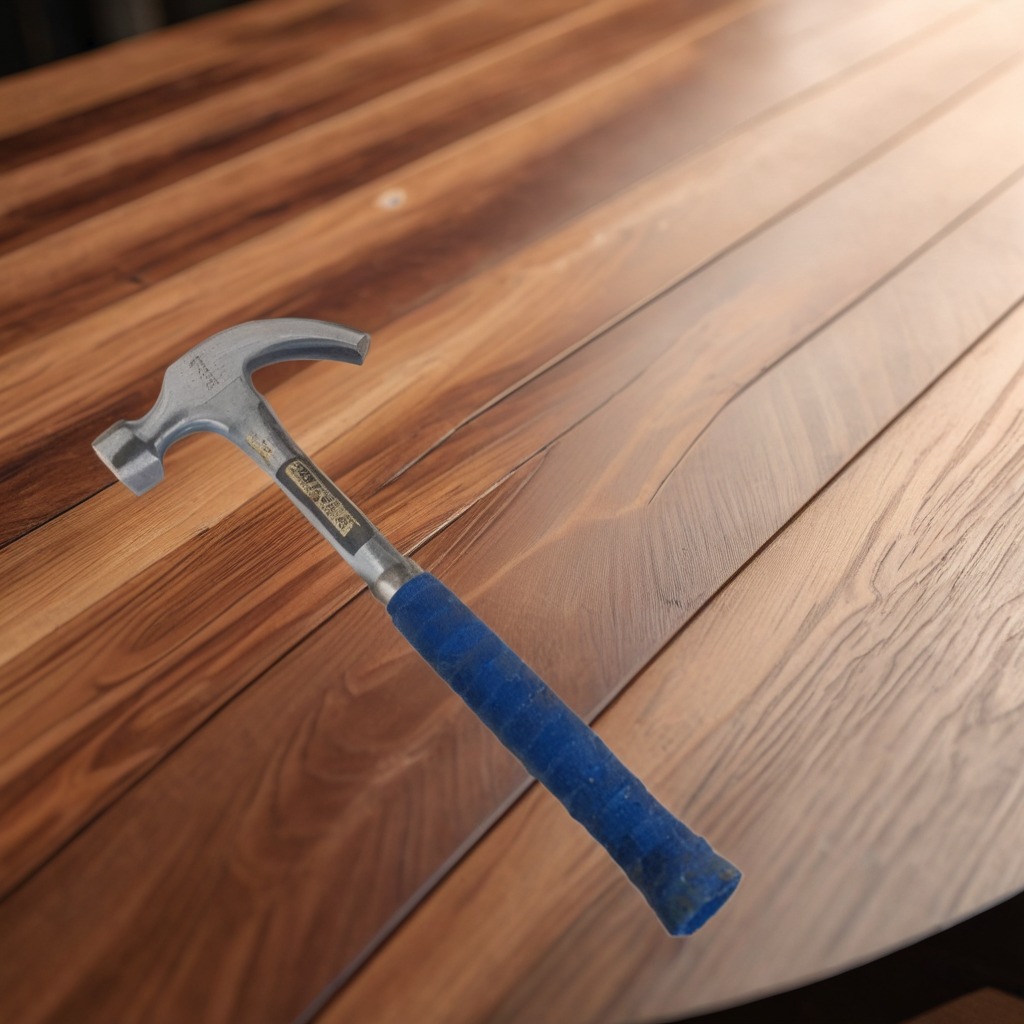
A hammer is lying on a wooden table in a carpentry studio.